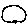
Label: circle